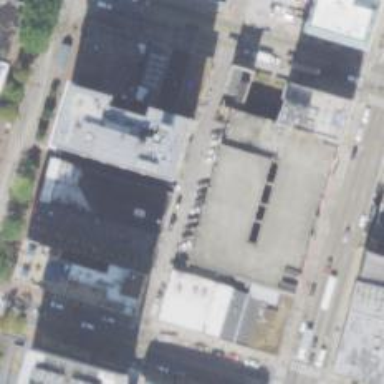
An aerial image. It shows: Alleyway designated as service road.